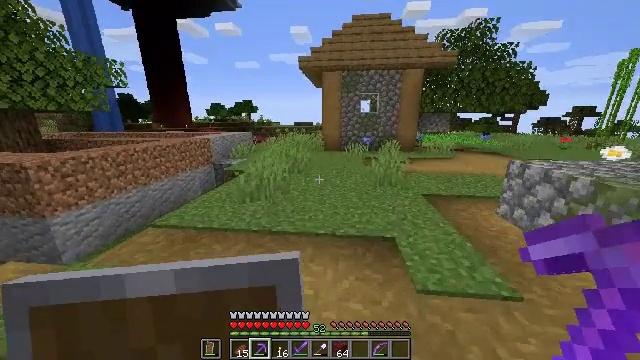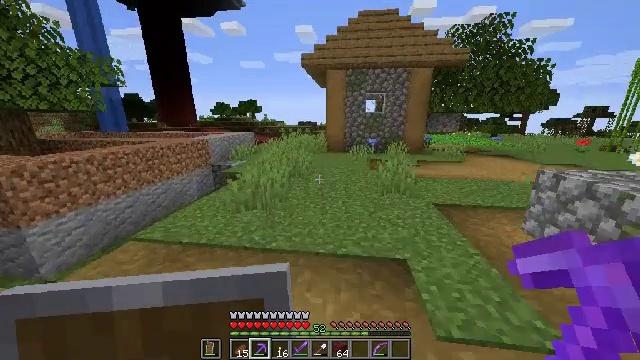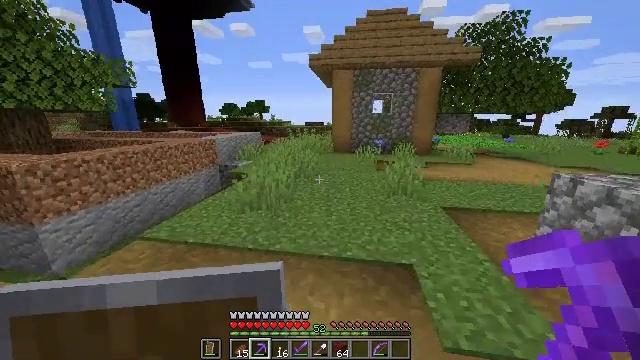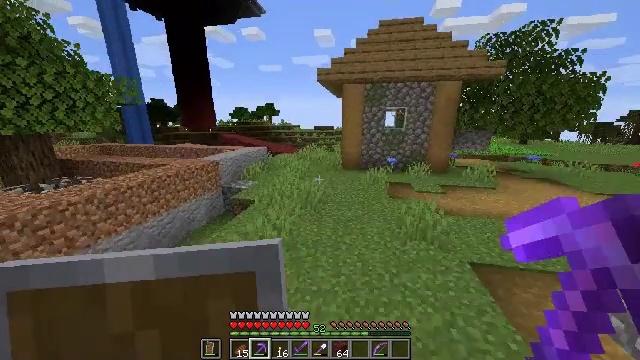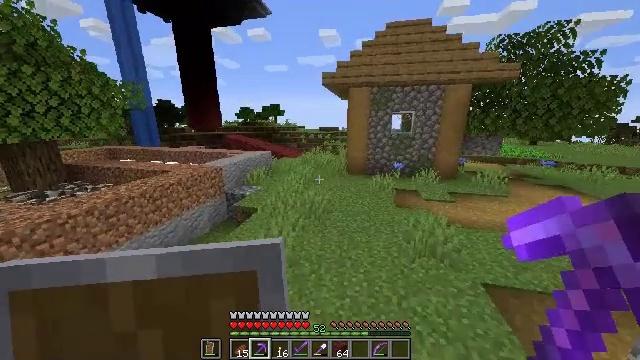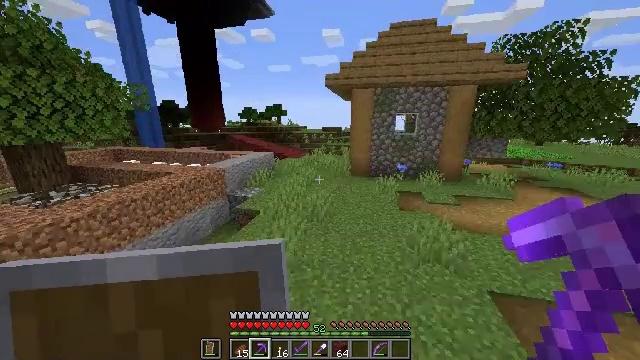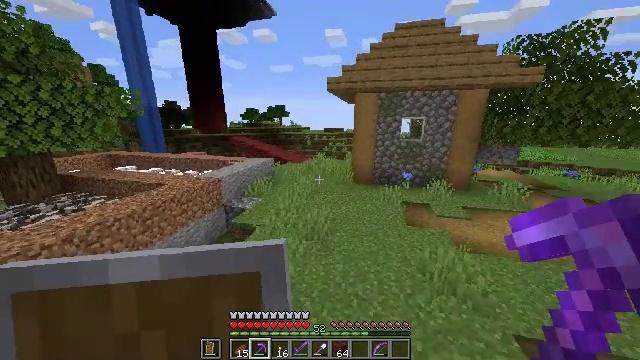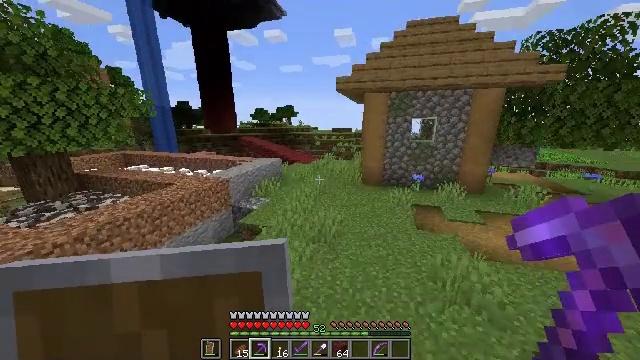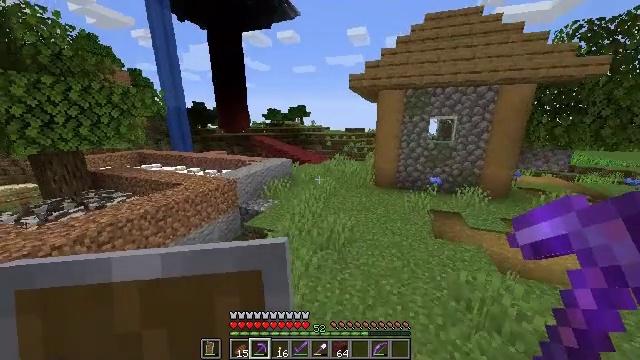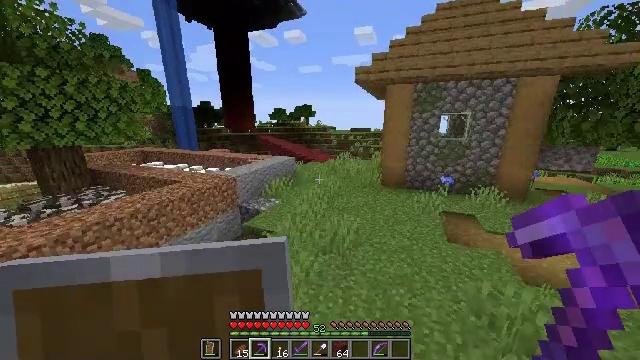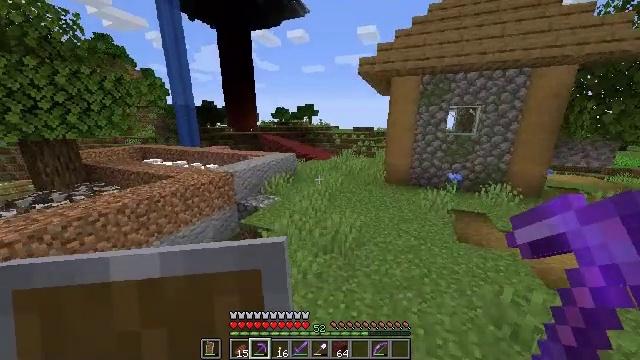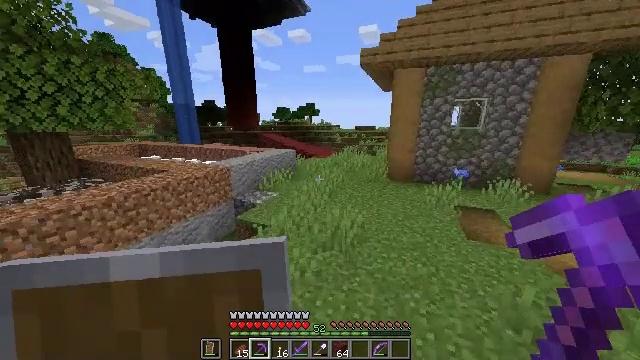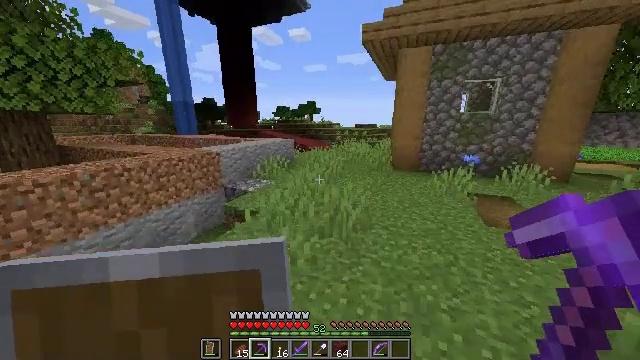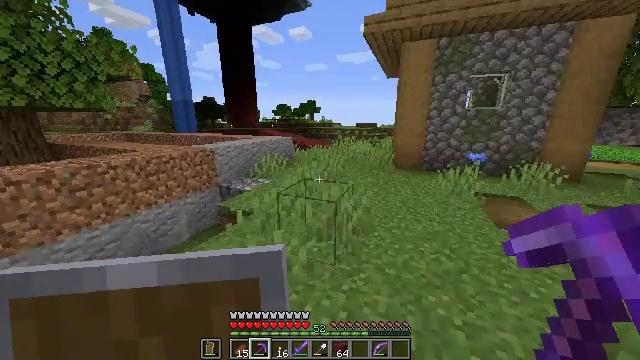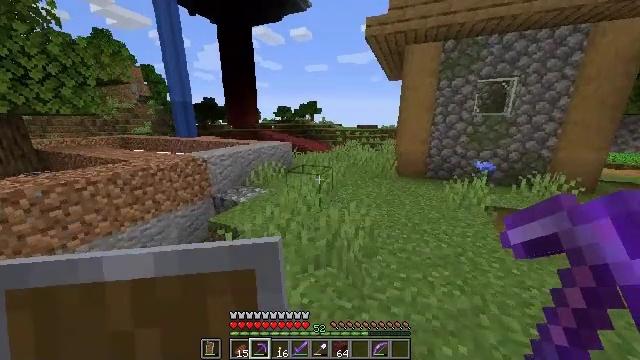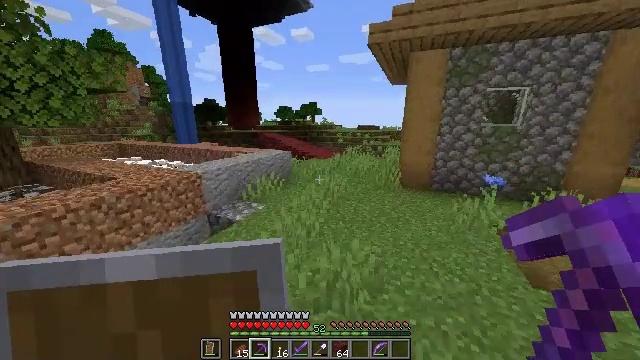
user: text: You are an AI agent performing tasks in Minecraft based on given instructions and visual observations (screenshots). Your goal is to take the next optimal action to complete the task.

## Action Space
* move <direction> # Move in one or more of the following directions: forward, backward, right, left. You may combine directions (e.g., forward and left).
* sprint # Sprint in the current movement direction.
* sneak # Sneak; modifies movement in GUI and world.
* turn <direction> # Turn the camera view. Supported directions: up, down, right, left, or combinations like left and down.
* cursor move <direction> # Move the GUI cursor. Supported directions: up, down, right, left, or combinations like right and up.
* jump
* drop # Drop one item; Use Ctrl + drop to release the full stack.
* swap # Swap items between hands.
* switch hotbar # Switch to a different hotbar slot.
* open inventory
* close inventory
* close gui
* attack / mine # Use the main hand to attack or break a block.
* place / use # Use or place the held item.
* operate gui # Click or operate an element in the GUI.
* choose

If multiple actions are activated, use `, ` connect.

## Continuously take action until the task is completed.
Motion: motion action
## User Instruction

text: Open a crafting table to get gold nugget.
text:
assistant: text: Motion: move forward, turn left
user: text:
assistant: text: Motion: move forward, turn left, jump
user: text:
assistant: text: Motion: move forward, turn left, jump
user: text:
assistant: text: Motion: move forward, turn left, jump
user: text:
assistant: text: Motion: move forward, jump
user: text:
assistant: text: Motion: move forward, jump
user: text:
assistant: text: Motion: move forward, turn left, jump
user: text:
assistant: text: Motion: move forward, turn left, jump
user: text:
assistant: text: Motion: move forward, turn left, jump
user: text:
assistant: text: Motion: move forward, jump
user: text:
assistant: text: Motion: move forward, jump
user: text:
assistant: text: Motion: move forward, jump
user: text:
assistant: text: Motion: move forward, jump
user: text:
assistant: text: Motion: move forward, jump
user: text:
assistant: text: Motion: move forward, jump
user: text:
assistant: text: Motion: move forward, jump
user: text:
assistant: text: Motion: move forward, jump
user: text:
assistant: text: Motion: move forward, jump
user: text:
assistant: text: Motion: move forward, jump
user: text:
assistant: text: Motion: move forward, jump
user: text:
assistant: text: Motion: move forward, jump
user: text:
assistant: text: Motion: move forward, jump
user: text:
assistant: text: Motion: move forward, jump
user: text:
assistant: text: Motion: move forward, jump
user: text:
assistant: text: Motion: move forward, jump
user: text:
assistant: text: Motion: move forward, jump
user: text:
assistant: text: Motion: move forward, jump
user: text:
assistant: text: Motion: move forward, jump
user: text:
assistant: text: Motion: move forward, jump
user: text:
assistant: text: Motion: move forward, jump